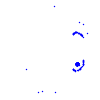
Particle: electron